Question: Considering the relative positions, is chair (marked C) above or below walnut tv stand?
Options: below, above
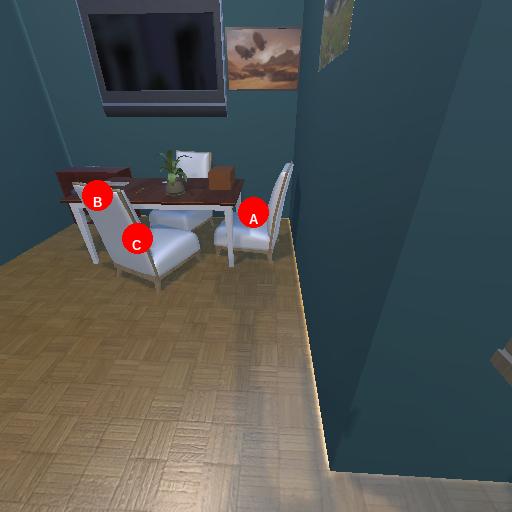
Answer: below